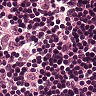
Metastatic tissue present: no